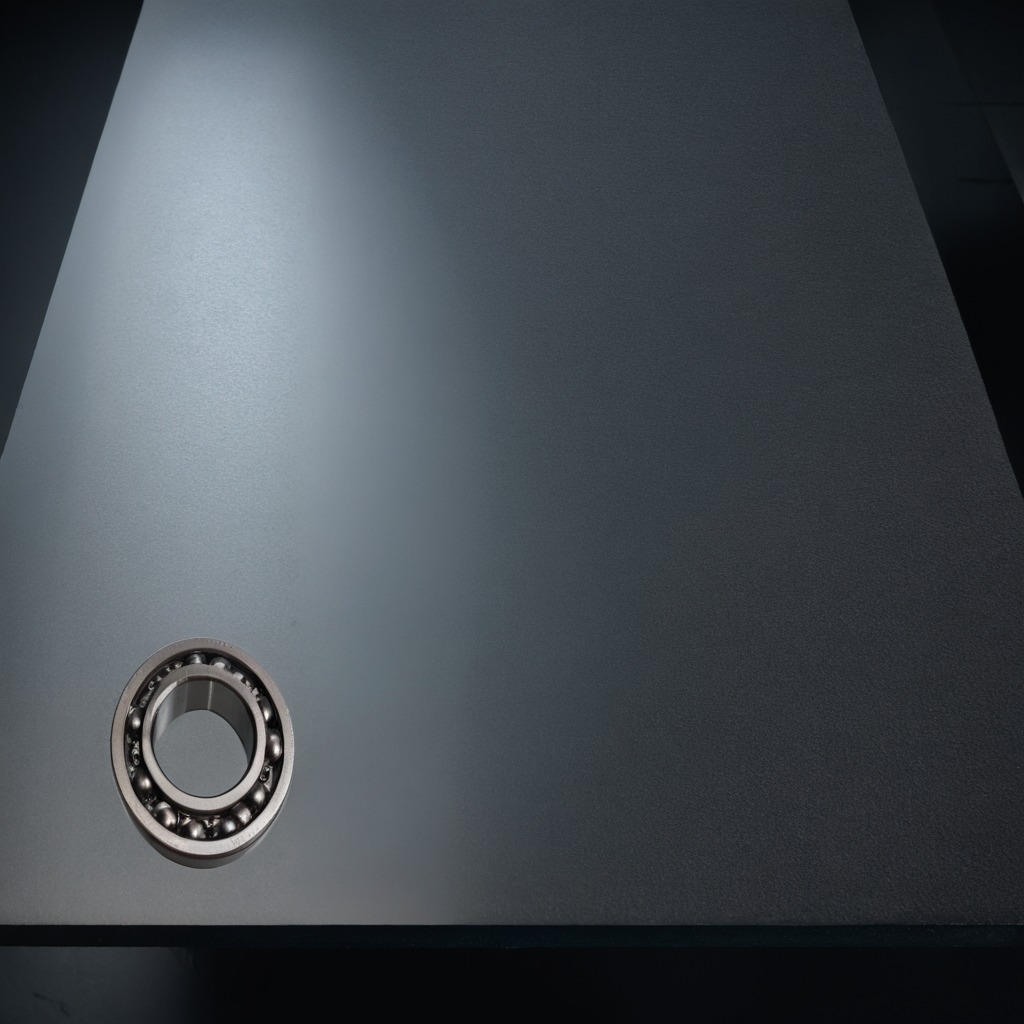
A metal ball bearing is lying on a clean granite table inside a workshop at night dim ambient light soft shadows worn but